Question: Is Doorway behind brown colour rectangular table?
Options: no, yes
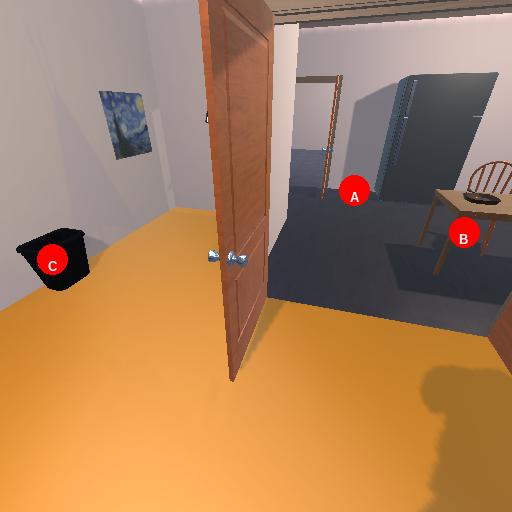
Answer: no